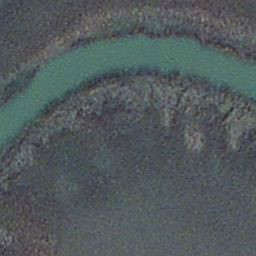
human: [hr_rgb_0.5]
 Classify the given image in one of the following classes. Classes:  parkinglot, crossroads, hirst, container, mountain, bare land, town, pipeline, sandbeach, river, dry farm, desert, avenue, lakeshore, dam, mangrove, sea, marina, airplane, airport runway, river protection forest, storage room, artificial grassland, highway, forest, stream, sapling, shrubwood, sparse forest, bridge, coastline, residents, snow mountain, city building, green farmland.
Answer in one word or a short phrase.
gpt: stream